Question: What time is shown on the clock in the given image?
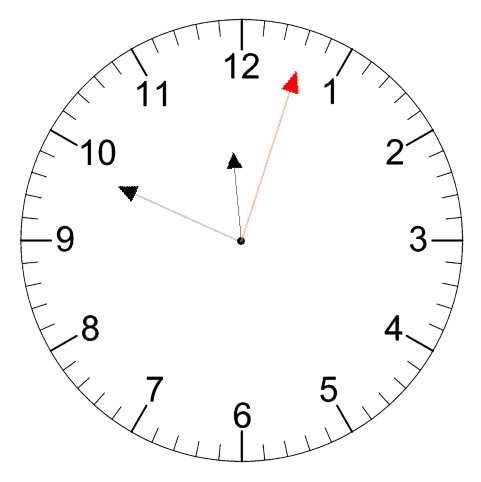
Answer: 11:49:03